Question: When I try to publish a SQL Project to a database (SQL server 2008 r2) from Visual Studio 2013, I get a dialog box saying
'''
"Object reference not set to an instance of an object"
'''
and then the publish never finishes (the progress icon keeps spinning).

When I click in the "Output" tab, I don't see any errors there. It says:
'''
========== Build: 4 succeeded or up-to-date, 0 failed, 0 skipped ==========.
'''
When I do a "Schema Compare" from VS 2013 between my project and the production database, I get the same error.
Is there any way to track down how and why VS2013's Data Tools Operations is producing that error?
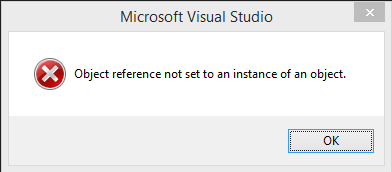
Answer: I ran into this problem again. My problem was that the definition of one of my table-valued functions in the server (the target server of the publish) had a SQLCmd parameter commented out:
'''
CREATE FUNCTION MyProblematicFunc
(
@beg_date date,
@end_date date
)
RETURNS TABLE
AS
RETURN
(
SELECT
Name,
Address,
--,cast(<URL> [Create Date]
-- ^^^^ This comment above was causing the error on publish and on schema comparison. I had to remove it in the server
FROM RandomTable
'''